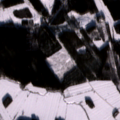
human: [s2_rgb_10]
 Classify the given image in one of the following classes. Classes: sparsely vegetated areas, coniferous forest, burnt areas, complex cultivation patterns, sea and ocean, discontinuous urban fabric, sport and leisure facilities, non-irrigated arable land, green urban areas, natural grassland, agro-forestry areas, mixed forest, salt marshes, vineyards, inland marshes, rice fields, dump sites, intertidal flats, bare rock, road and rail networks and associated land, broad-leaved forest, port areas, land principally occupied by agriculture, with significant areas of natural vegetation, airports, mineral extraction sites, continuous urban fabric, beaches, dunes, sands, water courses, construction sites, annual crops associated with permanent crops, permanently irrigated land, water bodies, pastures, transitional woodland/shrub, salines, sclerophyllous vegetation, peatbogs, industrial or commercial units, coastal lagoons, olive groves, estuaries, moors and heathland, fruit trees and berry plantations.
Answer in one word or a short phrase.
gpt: non-irrigated arable land, land principally occupied by agriculture, with significant areas of natural vegetation, mixed forest